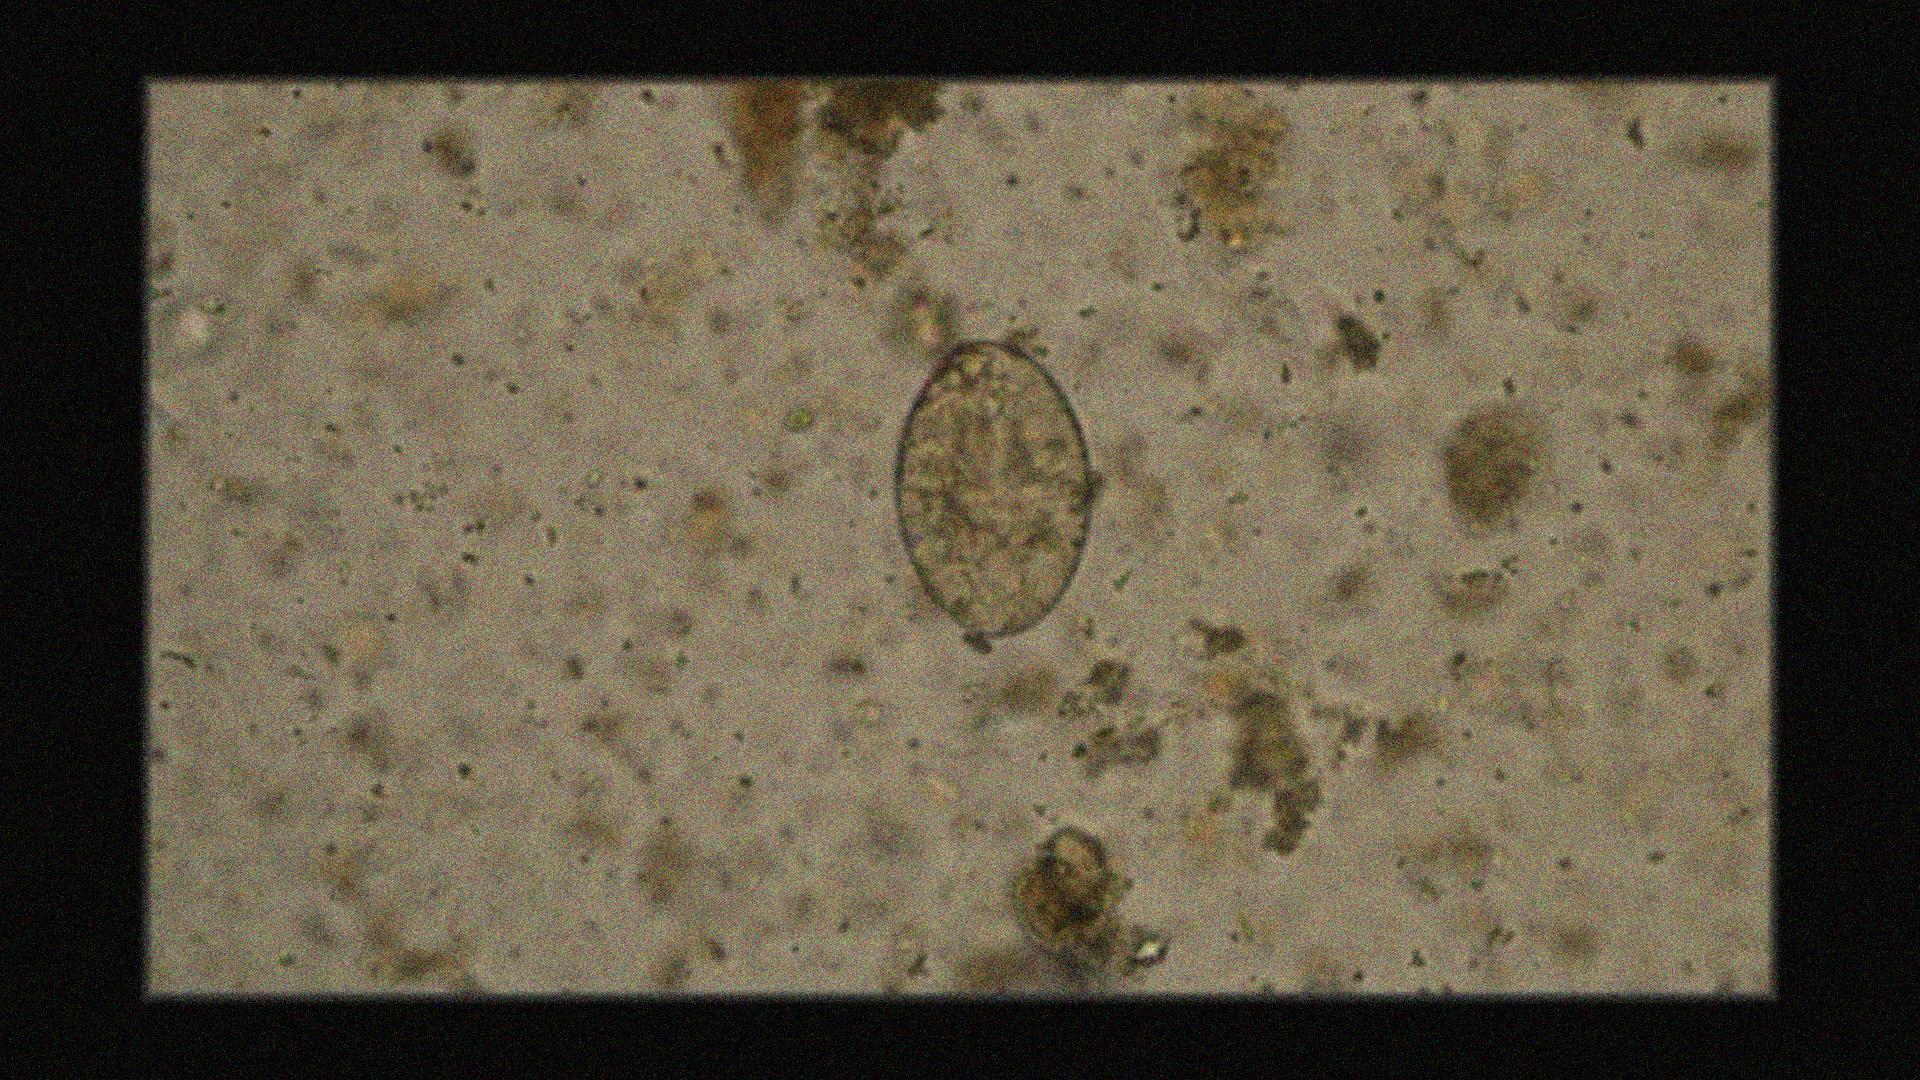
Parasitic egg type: Fasciolopsis buski